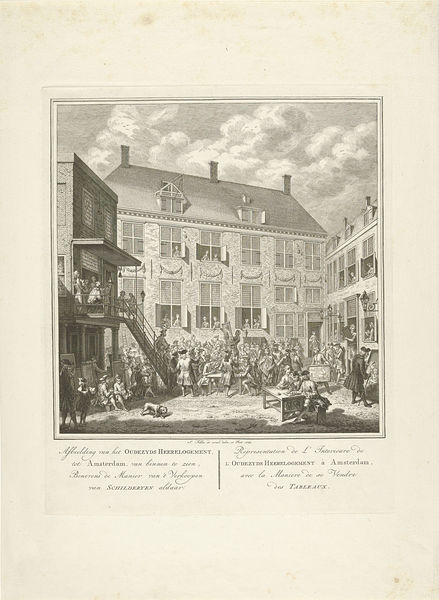
Titel: Gezicht op het Oudezijds Heerenlogement te Amsterdam en een schilderijenverkoop
Künstler: Simon Fokke
Standort: Amsterdam
Institution: Rijksmuseum
Schlagwörter: himmel, mann, schatten, wolken, menschen, fenster, hell, licht, männer, säulen, tisch, zeichnung, dach, gebäude, haus, hund, tier, leute, alt, barock, rahmen, boden, kamin, schornstein, schrift, papier, tag, amerika, markt, treppe, aufgang, buch, druck, radierung, gross, aufstand, volk, rathaus, gemäuer, kupferstich